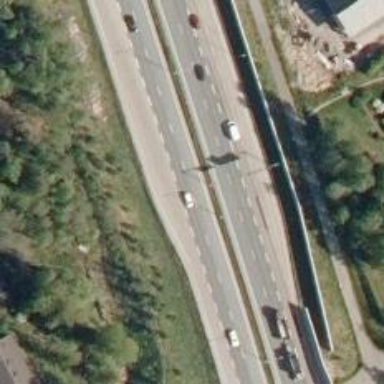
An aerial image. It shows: Asphalt trunk highway.